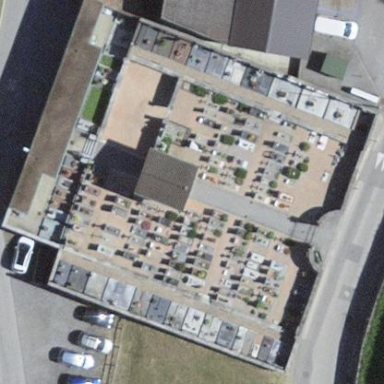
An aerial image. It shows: Cemetery.